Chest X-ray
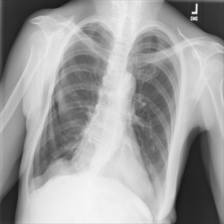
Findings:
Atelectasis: negative
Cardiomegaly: negative
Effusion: negative
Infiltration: negative
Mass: negative
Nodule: negative
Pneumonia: negative
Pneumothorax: negative
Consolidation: negative
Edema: negative
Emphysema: negative
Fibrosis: negative
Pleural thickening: negative
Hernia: negative